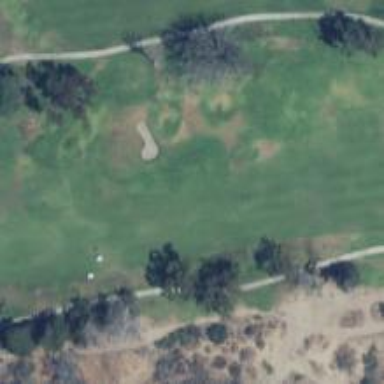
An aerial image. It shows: Golf hole.